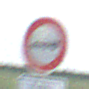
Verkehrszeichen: VerbotPersonenkraftwagenMitAnhaenger
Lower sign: ZeitangabenOhneBeschraenkungAufWochentage2
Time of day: SunriseSunset
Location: Outdoor (Nature)
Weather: PartlyCloudy
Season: NotSpecified
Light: Natural